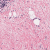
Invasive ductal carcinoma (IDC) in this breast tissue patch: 0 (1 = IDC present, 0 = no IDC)